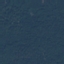
Land use / land cover: Forest